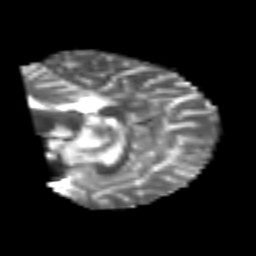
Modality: T2w
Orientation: sagittal
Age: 25
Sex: male
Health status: healthy